Field crop: maize
Growth stage: 2
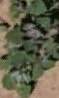
Species: chenopodium